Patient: sex F, age 27
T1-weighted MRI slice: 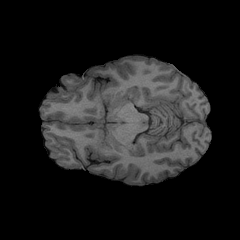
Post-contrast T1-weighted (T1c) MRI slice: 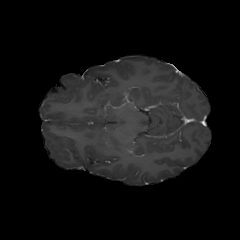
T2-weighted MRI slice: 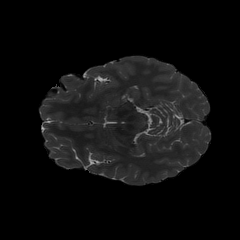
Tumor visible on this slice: no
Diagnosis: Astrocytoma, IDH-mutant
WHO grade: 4